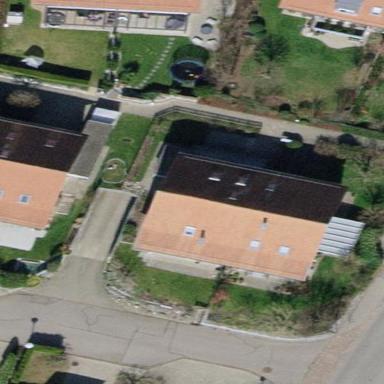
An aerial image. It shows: Semi-detached house with gabled roof.